Question: I have followed this link for image Checkboxes
<URL>. THe scripts and css worked perfectly.
'''
.checkbox, .radio {
width: 19px;
height: 20px;
padding: 0px;
background: url("http://i48.tinypic.com/raz13m.jpg");
display: block;
clear: left;
float: left;
}
'''
My issue is am trying to set 'background-color' if the user clicks the Checkbox:
'''
.green {
background-color: green;
}
'''
And the background-color is not looking like i expected and am looking for same as fiddle o/p.

how can i fix this or do i miss something ?
In my HTML i give
'''
<p>
<input type="checkbox" name="1" class="styled green" />(green)
<p>
'''
but still it is applying to entire SPAN. Am not sure what am doing wrong !
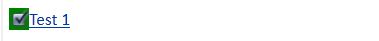
Answer: You can use a class to know the background color (eg green), in the 'DoCheck' function you can check the class and add a new class containing the background (eg greenchecked).
You can use the same approach for other colors.
Example:
'''
.greencheck {
background-color: green;
}
function doCheck() {
if ($(this).hasClass('checked')) {
$(this).removeClass('checked');
if($(this).hasClass('green')){
$(this).removeClass('greencheck');
}
$(this).children().prop("checked", false);
} else {
$(this).addClass('checked');
if($(this).hasClass('green')){
$(this).addClass('greencheck');
}
$(this).children().prop("checked", true);
}
'''
Here is a working fiddle: <URL>